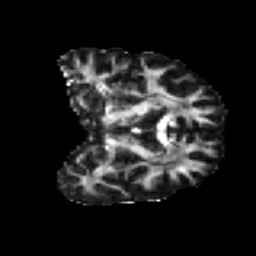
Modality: FA
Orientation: coronal
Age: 48
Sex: male
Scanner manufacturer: ge
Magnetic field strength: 3 T
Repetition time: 7.8 s
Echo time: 0.0606 s